Question: Hey guys i am using position relative to set some part of my code, problem is that there is a href what is in HTML before class shorttext so it should be it parent. But dispite this fact a href part is below (check image) how can i fix it and put on same position as shorttext ?
p.s.It will be cool if its possible without position relative or absolute

HTML:
'''
<div class="left">
<img src="images/slider.png">
<a href="#"><span class="shorttext"><h4>V poslednych dnech se udalo mnoho zmen, ktere byli velice vyrazne. Proto nevahajte a podivete se i vy na to, co se vlastne zmenilo a nebo nezmenilo kdo vi... </h4></span></a>
</div>
'''
CSS:
'''
#news .left{
width: 415px;
background-color: #2d2d2d;
height:229px;
display:block;
float:left;
margin: 0px;
float: left;
}
#news .left a{
display: block;
}
.shorttext{
background-color: #000000;
opacity: 0.8;
position: relative;
filter:alpha(opacity=80); /* For IE8 and earlier */
width: 415px;
height: 70px;
color: #FFFFFF;
display: block;
bottom: 90px;
}
'''
Live preview: <URL>
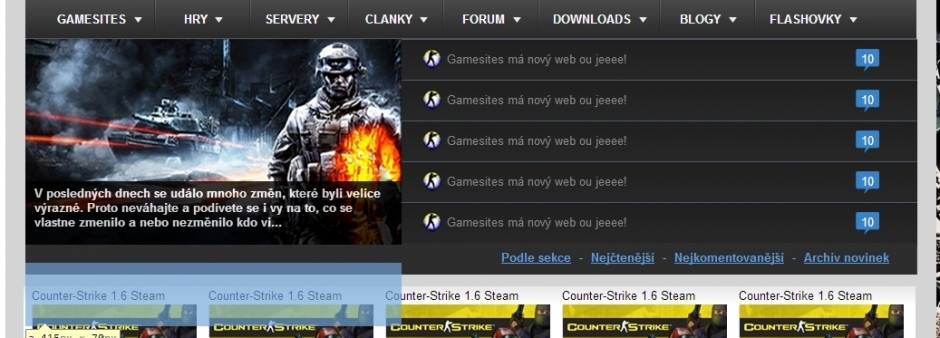
Answer: If you make the href have the following css:
'''
position:relative;
bottom:90px;
'''
Instead of the 'shorttext'.
e.g. Using your code change the HTML to the following:
'''
<div class="left">
<img src="images/slider.png">
<a href="#" class="shorttexthref"><span class="shorttext"><h4>V poslednych dnech se udalo mnoho zmen, ktere byli velice vyrazne. Proto nevahajte a podivete se i vy na to, co se vlastne zmenilo a nebo nezmenilo kdo vi... </h4></span></a>
</div>
'''
Change the '.shorttext' and add the '.shorttexthref' CSS:
'''
.shorttext{
background-color: #000000;
opacity: 0.8;
filter:alpha(opacity=80); /* For IE8 and earlier */
width: 415px;
height: 70px;
color: #FFFFFF;
display: block;
}
.shorttexthref {
position: relative;
bottom: 90px;}
'''